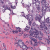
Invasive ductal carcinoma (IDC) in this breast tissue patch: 1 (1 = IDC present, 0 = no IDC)